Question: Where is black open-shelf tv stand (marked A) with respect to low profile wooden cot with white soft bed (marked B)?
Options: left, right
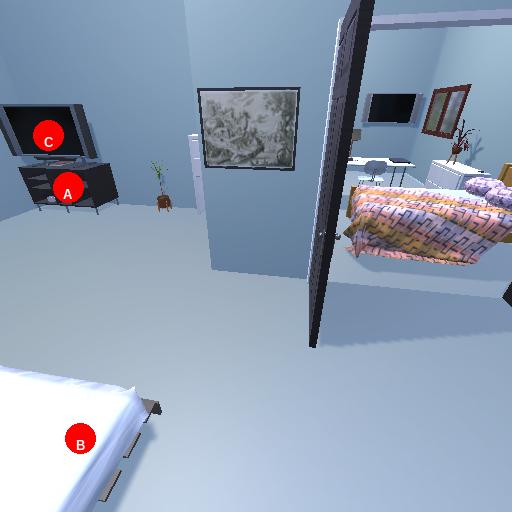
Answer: left